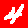
Digit: 4